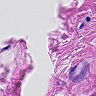
Metastatic tissue present: no